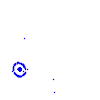
Particle: kaon